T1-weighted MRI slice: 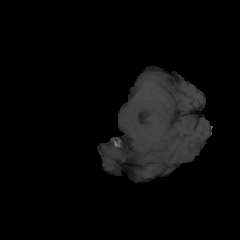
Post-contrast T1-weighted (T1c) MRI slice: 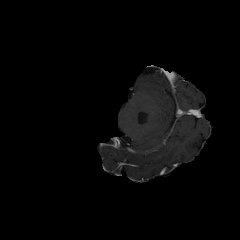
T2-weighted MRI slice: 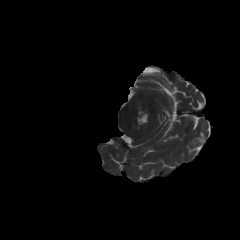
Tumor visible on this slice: no